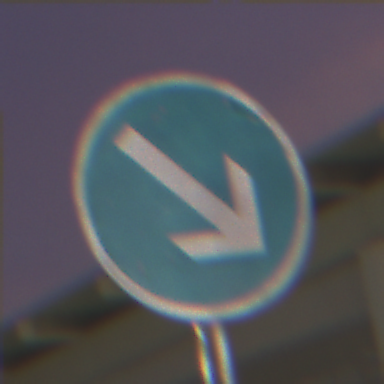
Verkehrszeichen: VorgeschriebeneVorbeifahrtRechts
Umgebung: Outdoor, Urban
Tageszeit: SunriseSunset
Wetter: PartlyCloudy
Licht: Artificial
Jahreszeit: NotSpecified
Kontrast: HighContrast